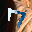
Label: 7